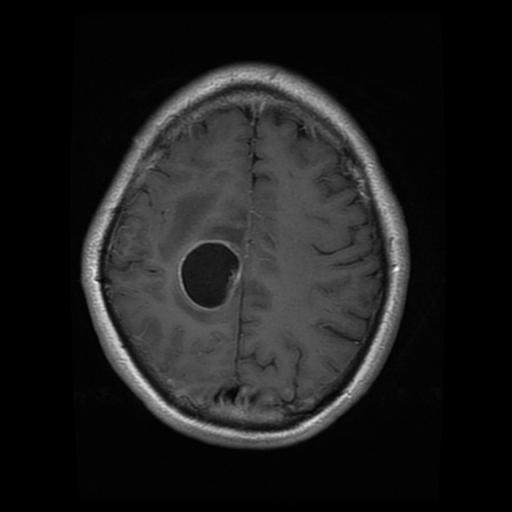
Label: glioma